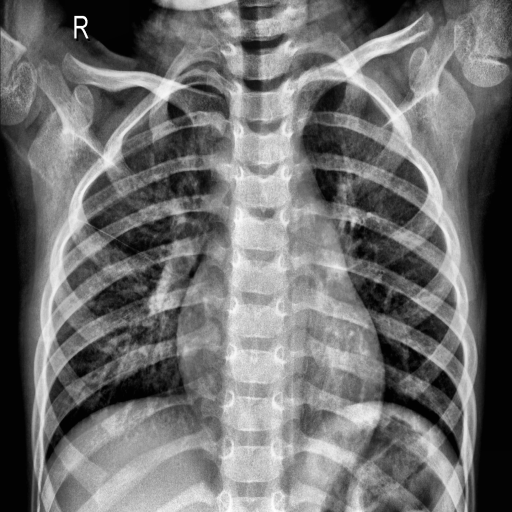
Finding: NORMAL